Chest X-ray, AP view. Patient: 44 years old, sex F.
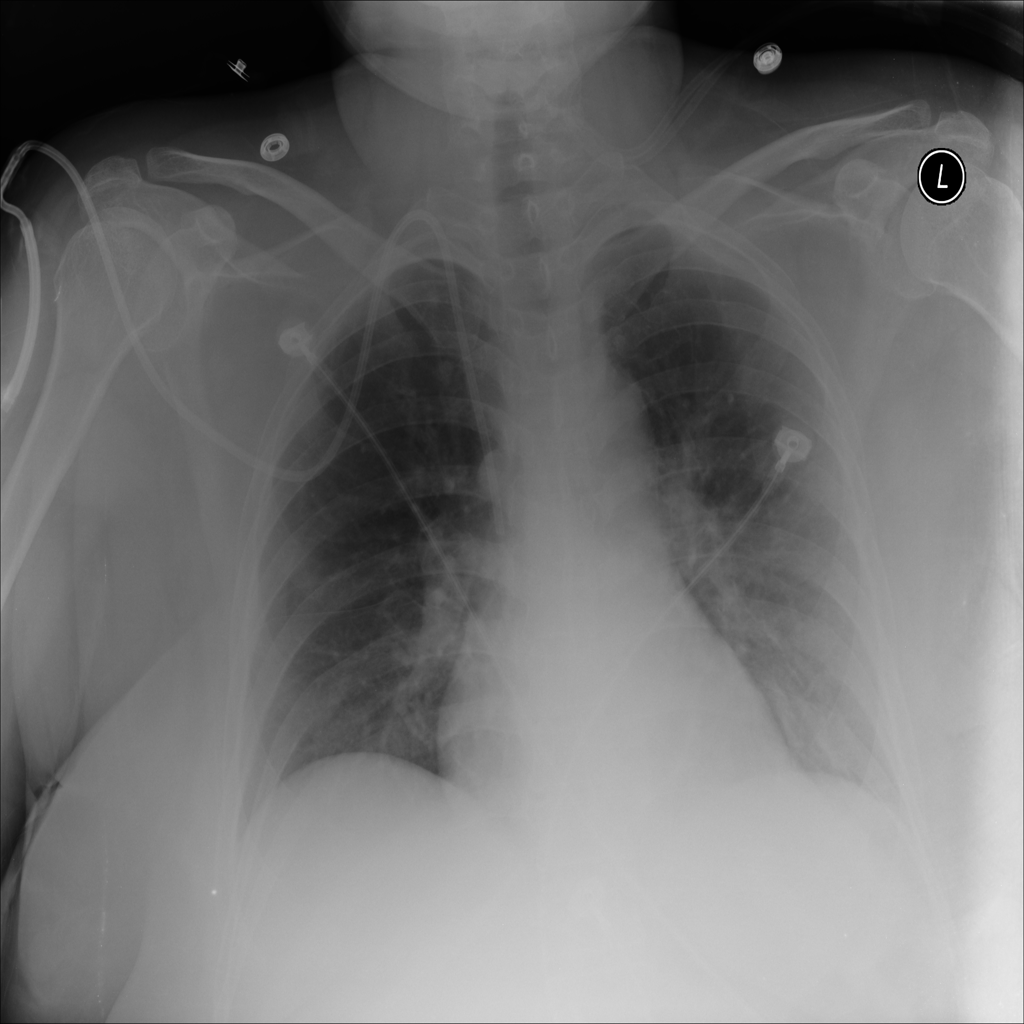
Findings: No Finding